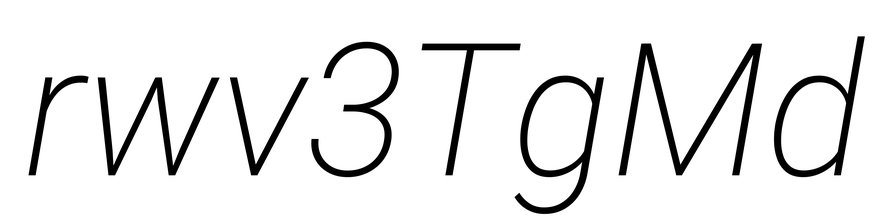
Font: Roboto-Italic_ExtraLight_Italic